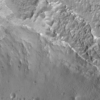
Label: not_dusty